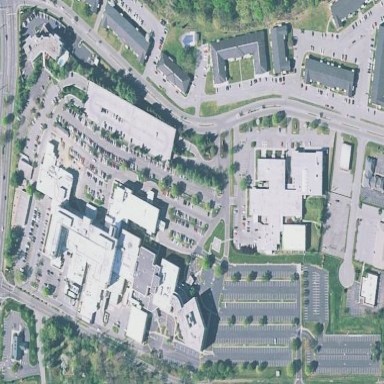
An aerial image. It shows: Healthcare facility identified as hospital.